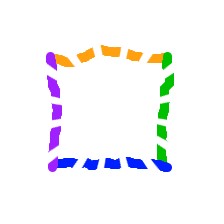
Shape: square